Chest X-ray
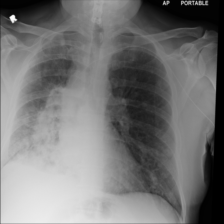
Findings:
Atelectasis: negative
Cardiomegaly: negative
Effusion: negative
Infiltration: negative
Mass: negative
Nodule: negative
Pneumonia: negative
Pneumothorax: negative
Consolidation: negative
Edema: negative
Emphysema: negative
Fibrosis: negative
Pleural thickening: negative
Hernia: negative